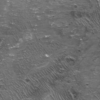
Label: not_dusty